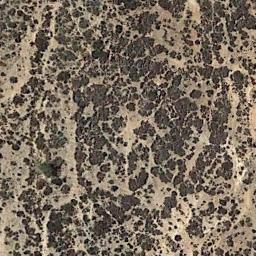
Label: chaparral